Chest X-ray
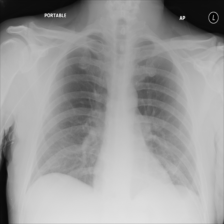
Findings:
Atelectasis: negative
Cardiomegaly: negative
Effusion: negative
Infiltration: negative
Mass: negative
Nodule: negative
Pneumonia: negative
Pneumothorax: negative
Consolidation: negative
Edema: negative
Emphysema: negative
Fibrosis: negative
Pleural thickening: negative
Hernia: negative